Question: In what dimensions and direction is the Rectangle in the
'PDFTextStripperByArea''s function 'addRegion(String regionName, Rectangle2D rect)'.
In other words, (dimensions of the origin values, dimensions of the rectangle) (direction of the blue arrows in illustration), if 'new Rectangle(10,10,100,100)' is given as a second parameter?

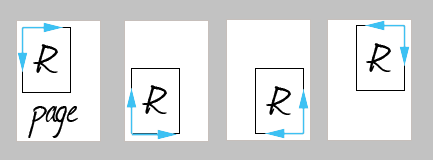
Answer: '''
new Rectangle(10,10,100,100)
'''
means that the rectangle will have its upper-left corner at position (10, 10), so 10 units far from the left and the top of the PDF document. Here a "unit" is 1 pt = 1/72 inch.
The first 100 represents the width of the rectangle and the second one its height.
To sum up, the right picture is the first one.
I wrote this code to extract some areas of a page given as arguments to the function:
'''
Rectangle2D region = new Rectangle2D.Double(x, y, width, height);
String regionName = "region";
PDFTextStripperByArea stripper;
stripper = new PDFTextStripperByArea();
stripper.addRegion(regionName, region);
stripper.extractRegions(page);
'''
So, x and y are the absolute coordinates of the upper-left corner of the Rectangle and then you specify its width and height. page is a PDPage variable given as argument to this function.